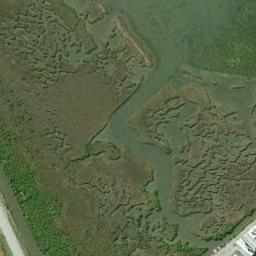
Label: wetland